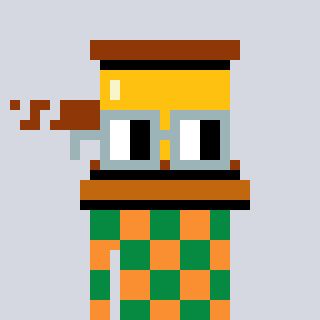
a pixel art character with square dark gray glasses, a gavel-shaped head and a orange-colored body on a cool background